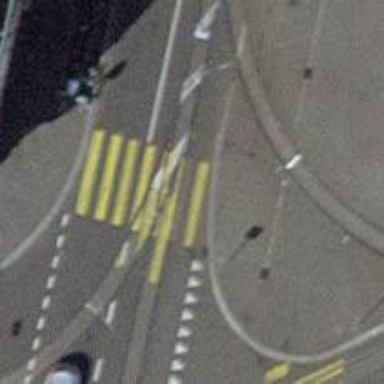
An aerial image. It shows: Railway crossing.